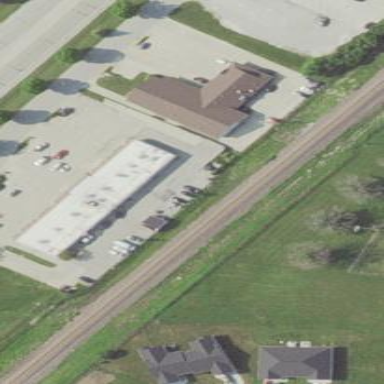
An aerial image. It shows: Retail building.